Interaction volume radius: 5 \u00c5
Interaction volume height: 15 \u00c5
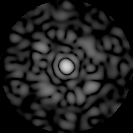
Disorder parameter: 0.7488